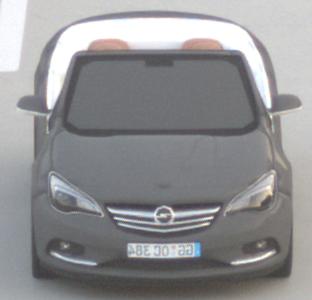
Make: Opel
Model: Cascada 1.4 Turbo
Detailed model: Cascada
Model produced from: 2013/03
Model produced until: 2015/01
Doors: 2
Color: gray
Road condition: dry road
Daytime: sunrise or sunset
Contrast: low contrast